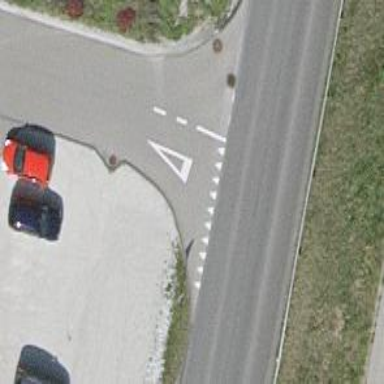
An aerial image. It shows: Road with "give way" sign.